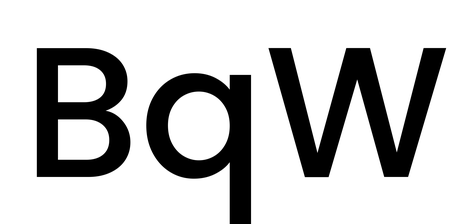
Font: Poppins-Medium